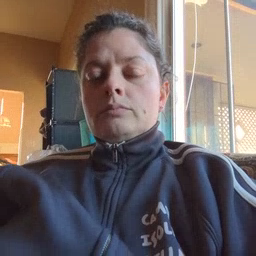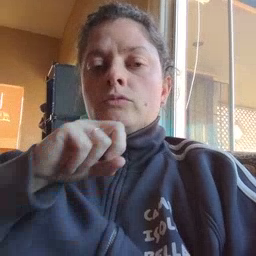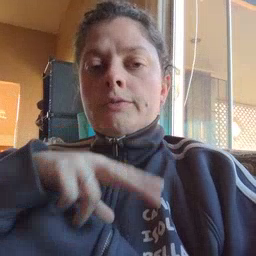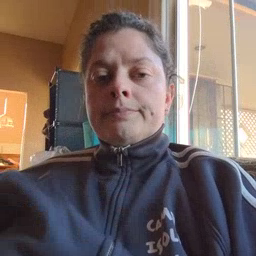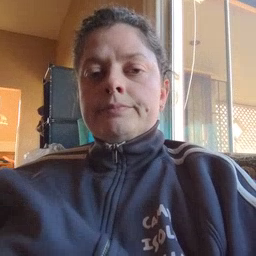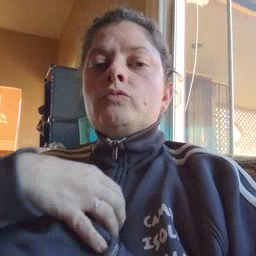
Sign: frog